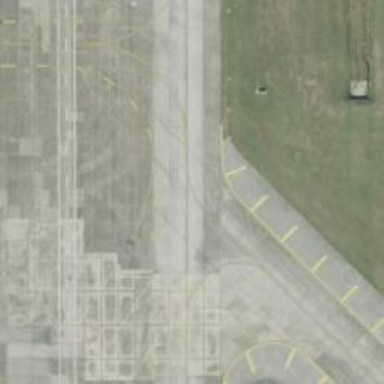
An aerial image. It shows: View of taxiway at the airport.